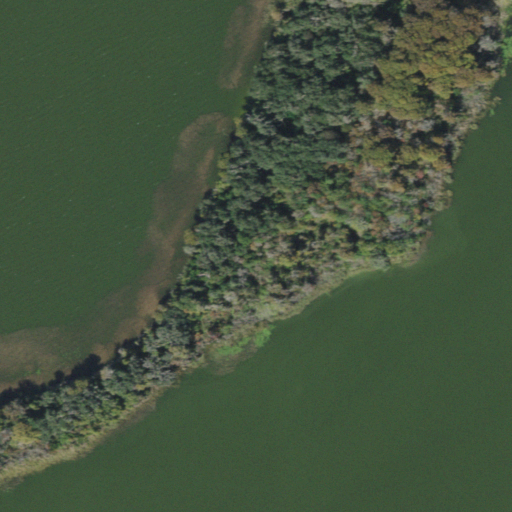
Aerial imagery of island in Florida named Long Island containing open water, woody wetlands, and herbaceous wetlands